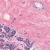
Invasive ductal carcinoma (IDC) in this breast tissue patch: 0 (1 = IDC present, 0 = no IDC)